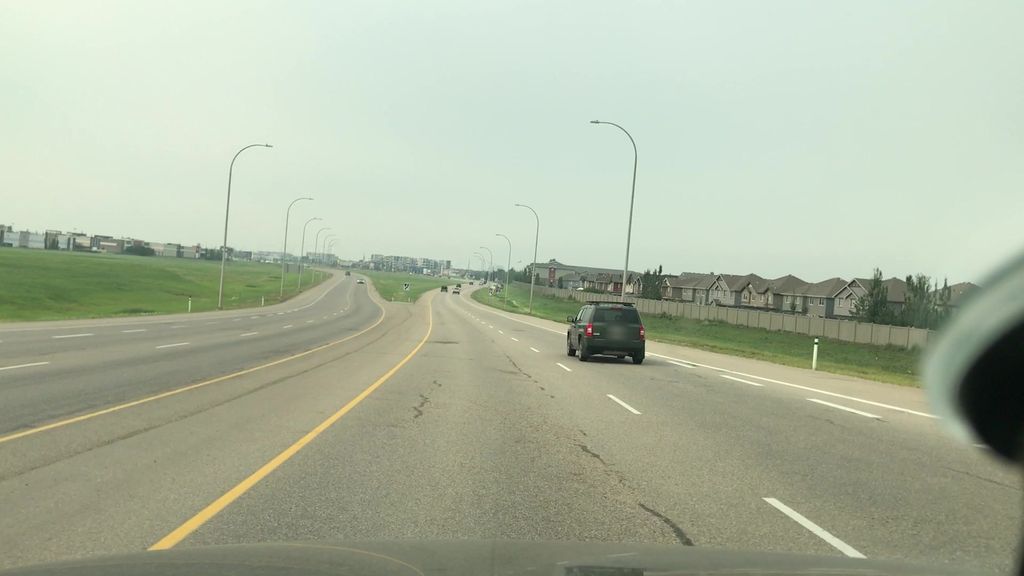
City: edmonton